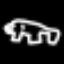
Label: frog